Question:
Trying to build a location search app, that displays a google map - on the user drawing on the map it reveals any users that are located within that region.
I've also found this example - but it seems clunky/unsmooth - <URL>
<URL>
'''
var width = 960,
height = 500;
var points = d3.range(1, 5).map(function(i) {
return [i * width / 5, 50 + Math.random() * (height - 100)];
});
var dragged = null,
selected = points[0];
var line = d3.svg.line();
var svg = d3.select("body").append("svg")
.attr("width", width)
.attr("height", height)
.attr("tabindex", 1);
svg.append("rect")
.attr("width", width)
.attr("height", height)
.on("mousedown", mousedown);
svg.append("path")
.datum(points)
.attr("class", "line")
.call(redraw);
d3.select(window)
.on("mousemove", mousemove)
.on("mouseup", mouseup)
.on("keydown", keydown);
d3.select("#interpolate")
.on("change", change)
.selectAll("option")
.data([
"linear",
"step-before",
"step-after",
"basis",
"basis-open",
"basis-closed",
"cardinal",
"cardinal-open",
"cardinal-closed",
"monotone"
])
.enter().append("option")
.attr("value", function(d) { return d; })
.text(function(d) { return d; });
svg.node().focus();
function redraw() {
svg.select("path").attr("d", line);
var circle = svg.selectAll("circle")
.data(points, function(d) { return d; });
circle.enter().append("circle")
.attr("r", 1e-6)
.on("mousedown", function(d) { selected = dragged = d; redraw(); })
.transition()
.duration(750)
.ease("elastic")
.attr("r", 6.5);
circle
.classed("selected", function(d) { return d === selected; })
.attr("cx", function(d) { return d[0]; })
.attr("cy", function(d) { return d[1]; });
circle.exit().remove();
if (d3.event) {
d3.event.preventDefault();
d3.event.stopPropagation();
}
}
function change() {
line.interpolate(this.value);
redraw();
}
function mousedown() {
points.push(selected = dragged = d3.mouse(svg.node()));
redraw();
}
function mousemove() {
if (!dragged) return;
var m = d3.mouse(svg.node());
dragged[0] = Math.max(0, Math.min(width, m[0]));
dragged[1] = Math.max(0, Math.min(height, m[1]));
redraw();
}
function mouseup() {
if (!dragged) return;
mousemove();
dragged = null;
}
function keydown() {
if (!selected) return;
switch (d3.event.keyCode) {
case 8: // backspace
case 46: { // delete
var i = points.indexOf(selected);
points.splice(i, 1);
selected = points.length ? points[i > 0 ? i - 1 : 0] : null;
redraw();
break;
}
}
}
'''
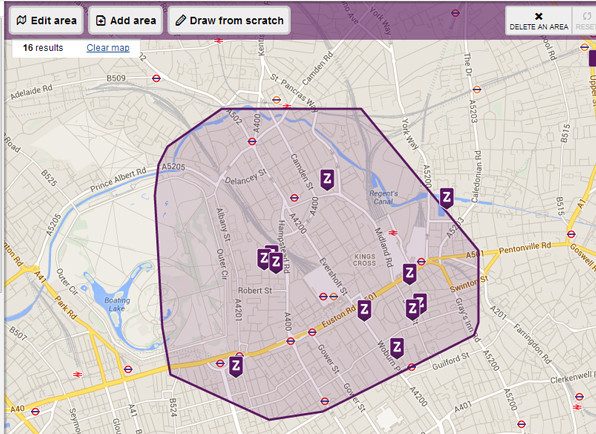
Answer:
The latest code "<URL>"
---
This demonstrates how to draw polygons and freehand shapes.
'''
$(".drawfreehand").click(function(e) {
e.preventDefault();
console.log("drawfreehand");
function drawFreeHand(){
//the polygon
that.newShape= new google.maps.Polyline({map:that.map,clickable:false});
//move-listener
var move = google.maps.event.addListener(that.map,'mousemove',function(e){
that.newShape.getPath().push(e.latLng);
});
//mouseup-listener
google.maps.event.addListenerOnce(that.map,'mouseup',function(e){
google.maps.event.removeListener(move);
var path= that.newShape.getPath();
that.newShape.setMap(null);
that.newShape=new google.maps.Polygon({map:that.map,path:path});
google.maps.event.clearListeners(that.map.getDiv(), 'mousedown');
enable()
that.newShape.setEditable(false);
that.revealInsidePolygon(that.newShape);
});
}
function disable(){
that.map.setOptions({
draggable: false,
zoomControl: false,
scrollwheel: false,
disableDoubleClickZoom: false
});
}
function enable(){
that.map.setOptions({
draggable: true,
zoomControl: true,
scrollwheel: true,
disableDoubleClickZoom: true
});
}
disable()
google.maps.event.addDomListener(that.map.getDiv(),'mousedown',function(e){
drawFreeHand()
});
});
'''